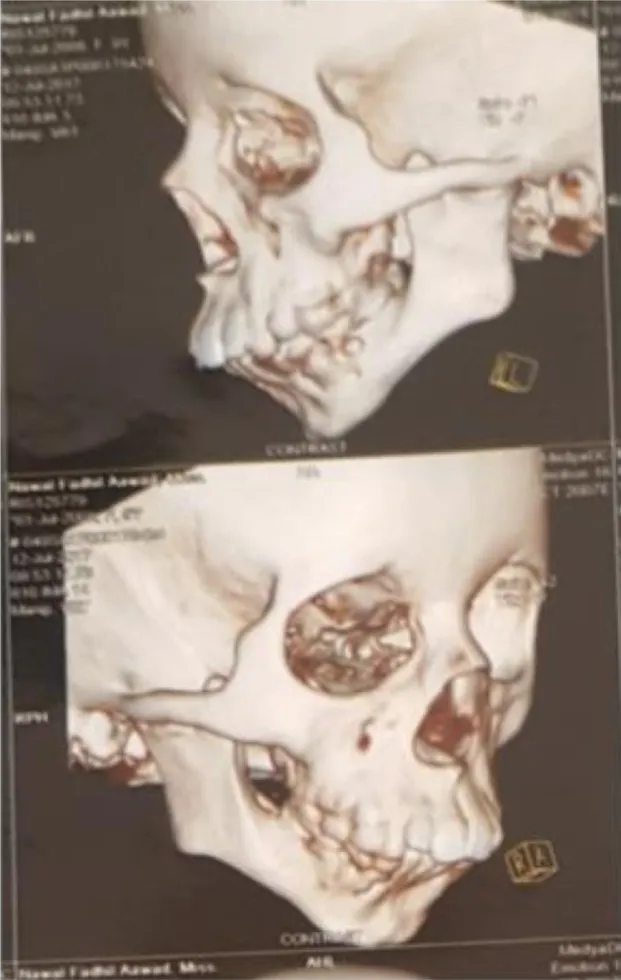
C. T. Showing right and left side ankylosis.
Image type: radiology (ct)